Field crop: maize
Growth stage: 2
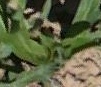
Species: maize